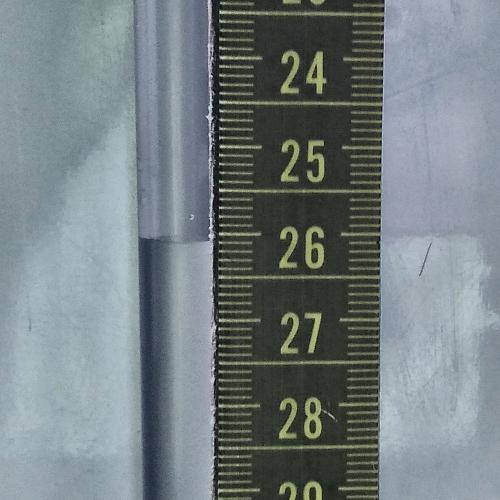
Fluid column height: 26.1 cm